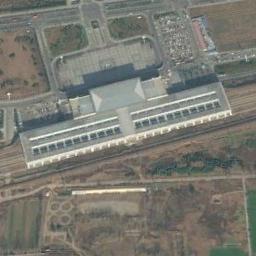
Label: railway_station